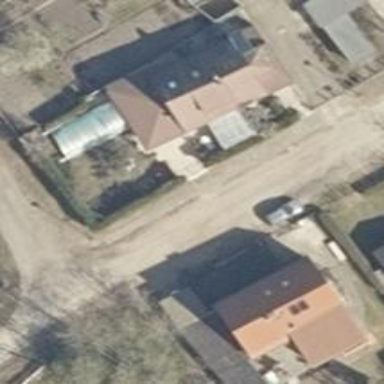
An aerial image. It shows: Driveway leading to service road.